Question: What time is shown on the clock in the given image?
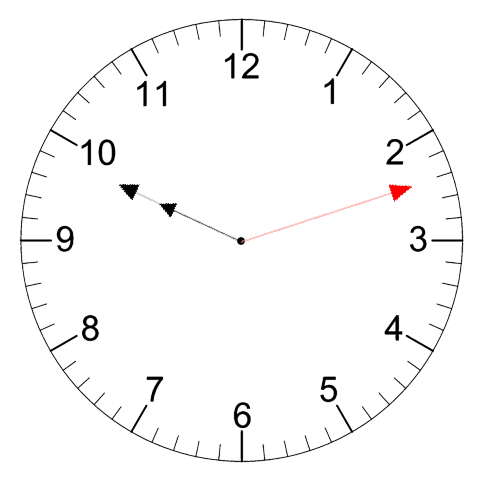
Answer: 09:49:12